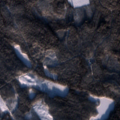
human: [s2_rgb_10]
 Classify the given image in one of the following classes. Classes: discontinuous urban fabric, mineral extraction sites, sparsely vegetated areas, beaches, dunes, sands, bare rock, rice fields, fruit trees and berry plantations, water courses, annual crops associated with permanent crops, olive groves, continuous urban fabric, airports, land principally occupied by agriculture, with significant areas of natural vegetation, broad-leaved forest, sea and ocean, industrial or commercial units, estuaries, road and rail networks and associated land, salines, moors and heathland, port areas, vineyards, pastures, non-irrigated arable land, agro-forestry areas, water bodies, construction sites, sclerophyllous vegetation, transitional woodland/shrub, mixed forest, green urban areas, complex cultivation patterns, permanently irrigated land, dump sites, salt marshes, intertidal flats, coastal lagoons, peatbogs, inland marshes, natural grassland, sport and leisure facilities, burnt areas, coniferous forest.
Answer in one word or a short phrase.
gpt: coniferous forest, mixed forest